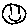
Label: smiley face